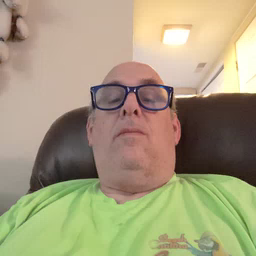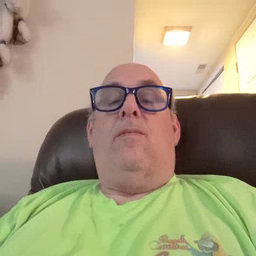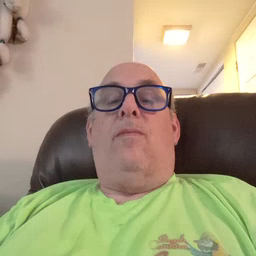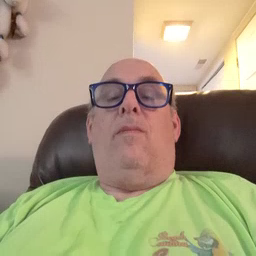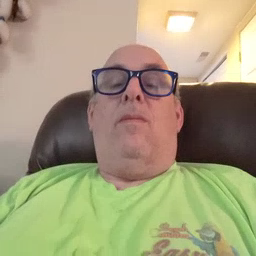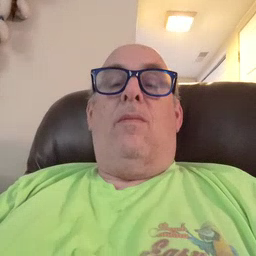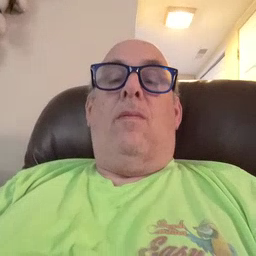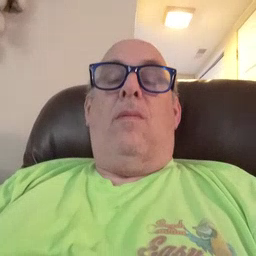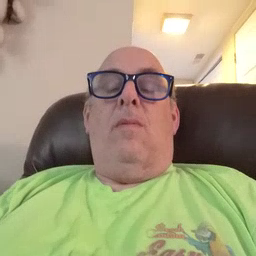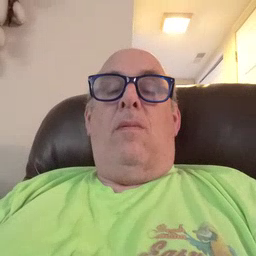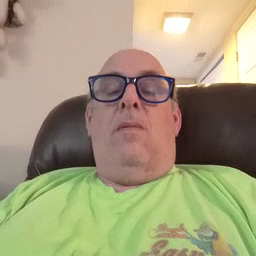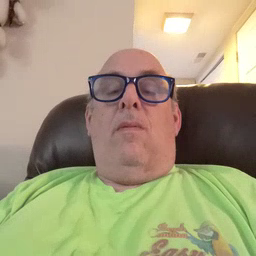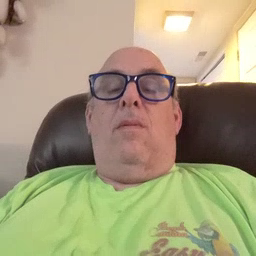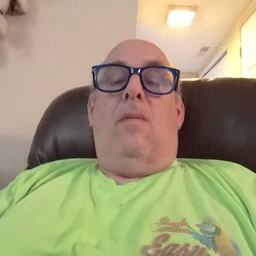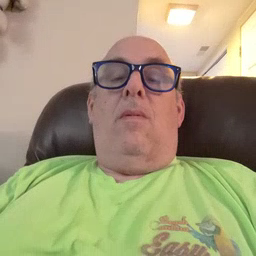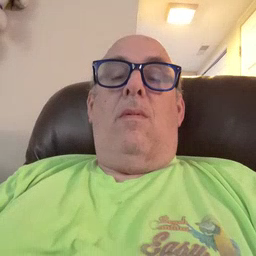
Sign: another